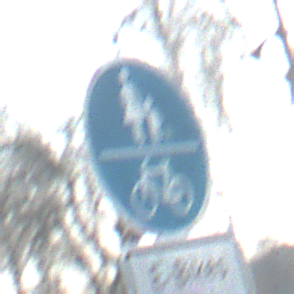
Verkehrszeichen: GemeinsamerGehUndRadweg
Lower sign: BesondereFahrzeugeUndTransportgueter13
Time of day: MorningAfternoon
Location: Outdoor (Suburban)
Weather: PartlyCloudy
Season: NotSpecified
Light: Natural